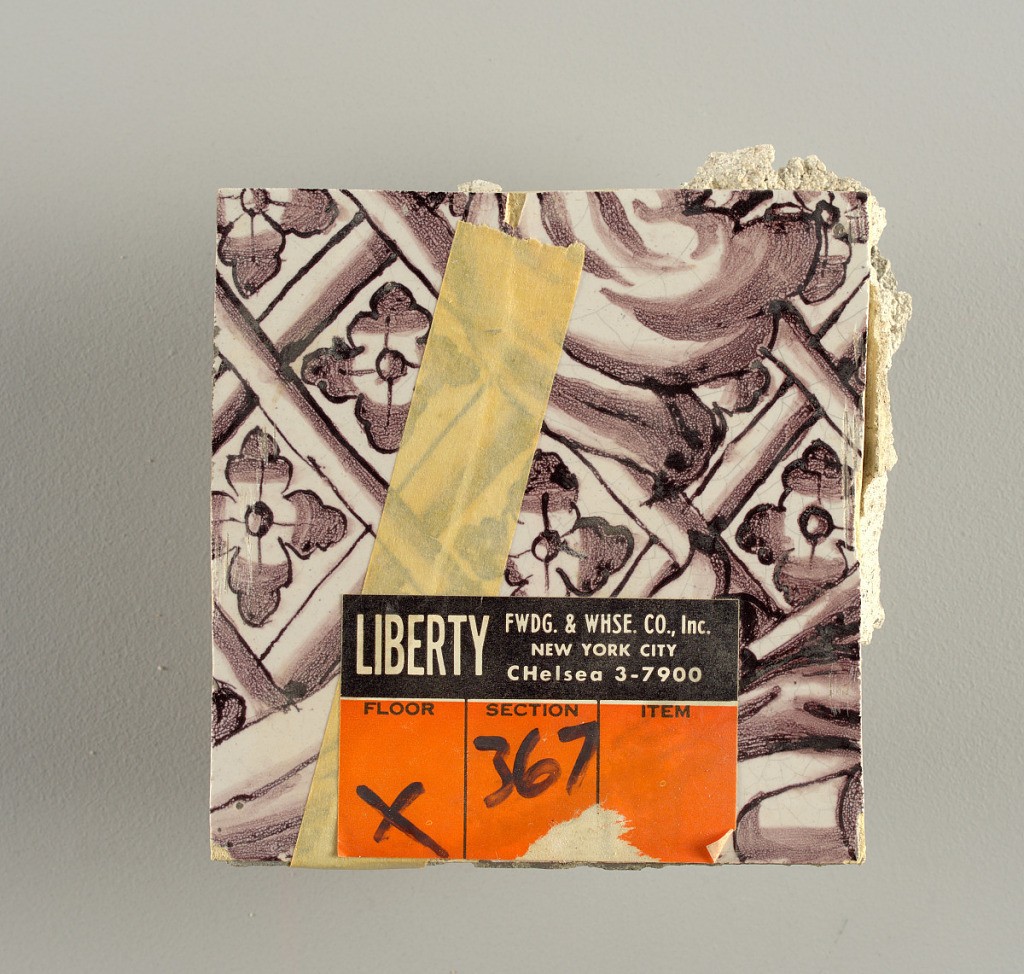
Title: Tile wall facing
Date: ca. 1725
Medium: Tin-glazed earthenware, underglaze
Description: Horizontal rectangle.  Thirty tiles wide and twenty-three tiles high with opening for fireplace eleven tiles wide and ten high.  Foliage arabesques disposed about three vertical axes from which are emphazised by urns at center and right, and at left by the figure of a standing woman carrying an infant on her arm and accompanied by two children.